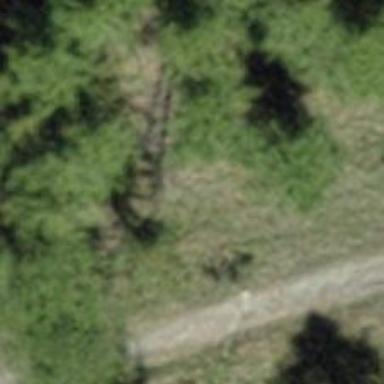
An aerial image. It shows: Wayside cross with historic significance.